Question: I updated a GKE cluster from 1.13 to 1.15.9-gke.12. In the process I switched from legacy logging to Stackdriver Kubernetes Engine Monitoring. Now I have the problem that the 'stackdriver-metadata-agent-cluster-level' pod keeps restarting because it gets 'OOMKilled'.
The memory seems to be just fine though.

The logs also look just fine (same as the logs of a newly created cluster):
'''
I0305 08:32:33.436613 1 log_spam.go:42] Command line arguments:
I0305 08:32:33.436726 1 log_spam.go:44] argv[0]: '/k8s_metadata'
I0305 08:32:33.436753 1 log_spam.go:44] argv[1]: '-logtostderr'
I0305 08:32:33.436779 1 log_spam.go:44] argv[2]: '-v=1'
I0305 08:32:33.436818 1 log_spam.go:46] Process id 1
I0305 08:32:33.436859 1 log_spam.go:50] Current working directory /
I0305 08:32:33.436901 1 log_spam.go:52] Built on Jun 27 20:15:21 <PHONE>)
at gcm-agent-dev-releaser@ikle14.prod.google.com:/google/src/files/255462966/depot/branches/gcm_k8s_metadata_release_branch/255450506.1/OVERLAY_READONLY/google3
as //cloud/monitoring/agents/k8s_metadata:k8s_metadata
with gc go1.12.5 for linux/amd64
from changelist 255462966 with baseline 255450506 in a mint client based on //depot/branches/gcm_k8s_metadata_release_branch/255450506.1/google3
Build label: gcm_k8s_metadata_20190627a_RC00
Build tool: Blaze, release blaze-2019.06.17-2 (mainline @253503028)
Build target: //cloud/monitoring/agents/k8s_metadata:k8s_metadata
I0305 08:32:33.437188 1 trace.go:784] Starting tracingd dapper tracing
I0305 08:32:33.437315 1 trace.go:898] Failed loading config; disabling tracing: open /export/hda3/trace_data/trace_config.proto: no such file or directory
W0305 08:32:33.536093 1 client_config.go:549] Neither --kubeconfig nor --master was specified. Using the inClusterConfig. This might not work.
I0305 08:32:33.936066 1 main.go:134] Initiating watch for { v1 nodes} resources
I0305 08:32:33.936169 1 main.go:134] Initiating watch for { v1 pods} resources
I0305 08:32:33.936231 1 main.go:134] Initiating watch for {batch v1beta1 cronjobs} resources
I0305 08:32:33.936297 1 main.go:134] Initiating watch for {apps v1 daemonsets} resources
I0305 08:32:33.936361 1 main.go:134] Initiating watch for {extensions v1beta1 daemonsets} resources
I0305 08:32:33.936420 1 main.go:134] Initiating watch for {apps v1 deployments} resources
I0305 08:32:33.936489 1 main.go:134] Initiating watch for {extensions v1beta1 deployments} resources
I0305 08:32:33.936552 1 main.go:134] Initiating watch for { v1 endpoints} resources
I0305 08:32:33.936627 1 main.go:134] Initiating watch for {extensions v1beta1 ingresses} resources
I0305 08:32:33.936698 1 main.go:134] Initiating watch for {batch v1 jobs} resources
I0305 08:32:33.936777 1 main.go:134] Initiating watch for { v1 namespaces} resources
I0305 08:32:33.936841 1 main.go:134] Initiating watch for {apps v1 replicasets} resources
I0305 08:32:33.936897 1 main.go:134] Initiating watch for {extensions v1beta1 replicasets} resources
I0305 08:32:33.936986 1 main.go:134] Initiating watch for { v1 replicationcontrollers} resources
I0305 08:32:33.937067 1 main.go:134] Initiating watch for { v1 services} resources
I0305 08:32:33.937135 1 main.go:134] Initiating watch for {apps v1 statefulsets} resources
I0305 08:32:33.937157 1 main.go:142] All resources are being watched, agent has started successfully
I0305 08:32:33.937168 1 main.go:145] No statusz port provided; not starting a server
I0305 08:32:37.134913 1 binarylog.go:95] Starting disk-based binary logging
I0305 08:32:37.134965 1 binarylog.go:265] rpc: flushed binary log to ""
'''
I already tried to disable the logging and reenable it without success. It keeps restarting all the time (more or less every minute).
Does anybody have the same experience?
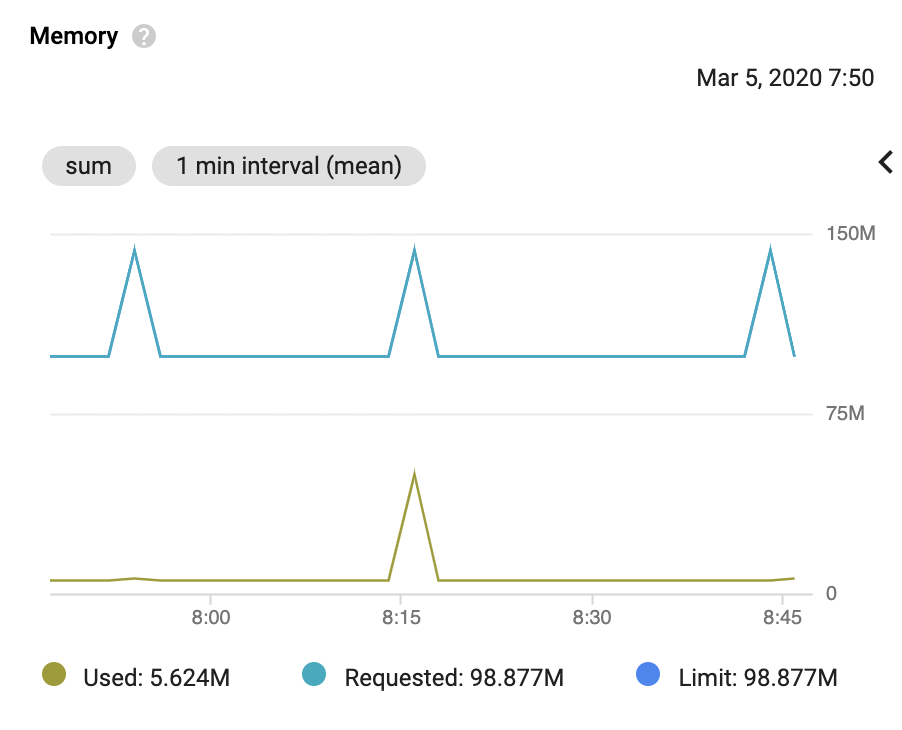
Answer: The issue is being caused because the LIMIT set on the 'metadata-agent' deployment is too low on resources so the POD is being killed (OOM killed) since the POD requires more memory to properly work.
There is a workaround for this issue until it is fixed.
---
You can overwrite the base resources in the configmap of the 'metadata-agent' with:
'kubectl edit cm -n kube-system metadata-agent-config'
Setting 'baseMemory: 50Mi' should be enough, if it doesn't work use higher value '100Mi' or '200Mi'.
So 'metadata-agent-config' configmap should look something like this:
'''
apiVersion: v1
data:
NannyConfiguration: |-
apiVersion: nannyconfig/v1alpha1
kind: NannyConfiguration
baseMemory: 50Mi
kind: ConfigMap
'''
Note also that You need to restart the deployment, as the config map doesn't get picked up automatically:
'kubectl delete deployment -n kube-system stackdriver-metadata-agent-cluster-level'
For more details look into addon-resizer <URL>.